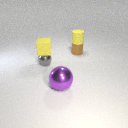
small gray metal sphere below small yellow rubber cube